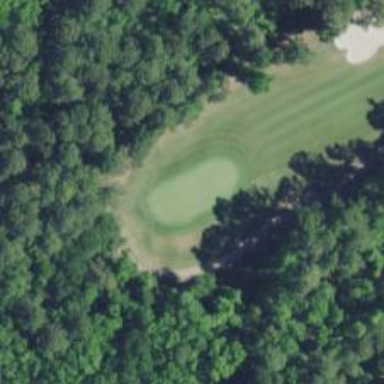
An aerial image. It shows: View of golf hole.